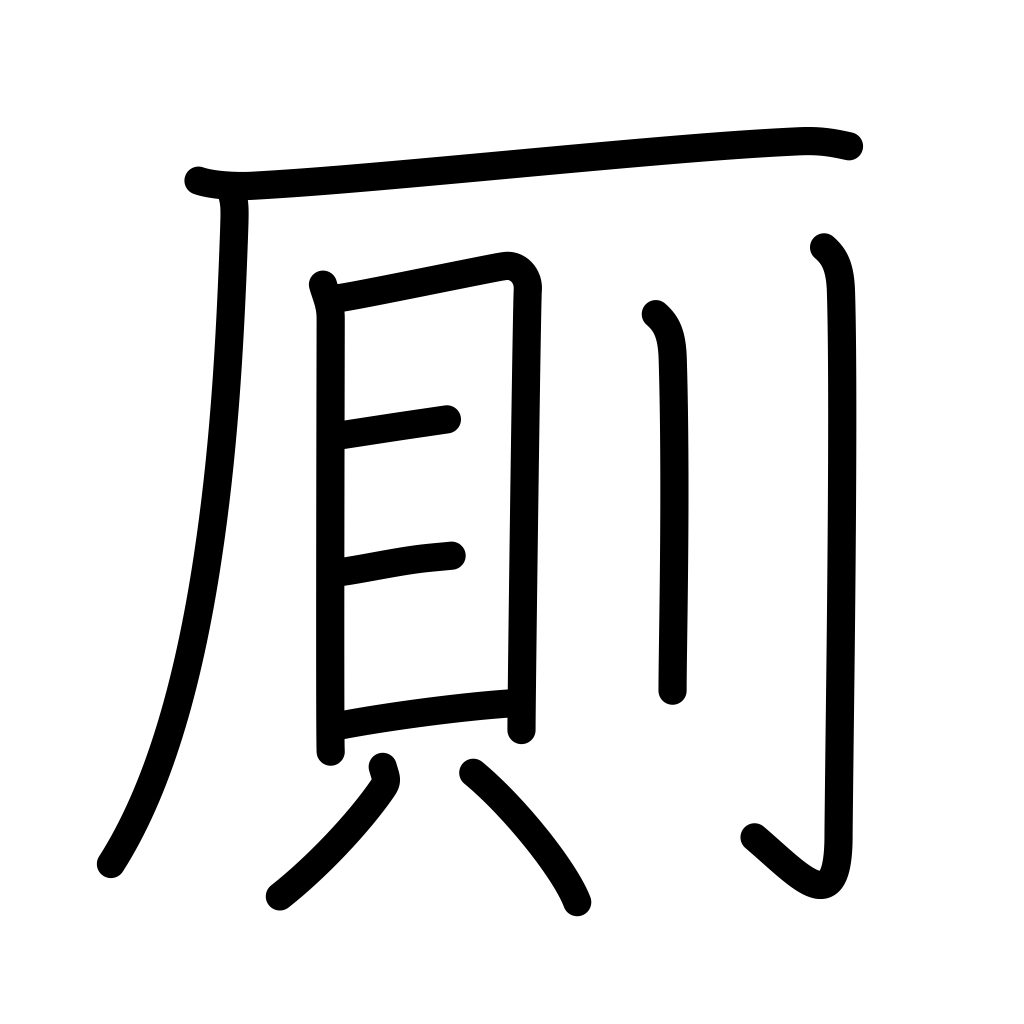
Meaning: privy, toilet